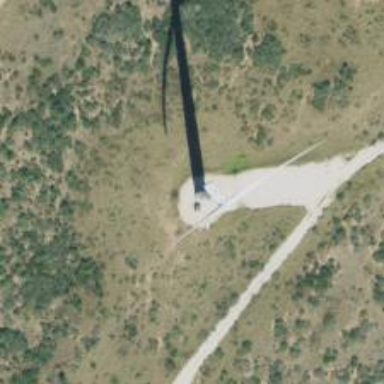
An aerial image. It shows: Wind generator in the form of horizontal axis wind turbine.